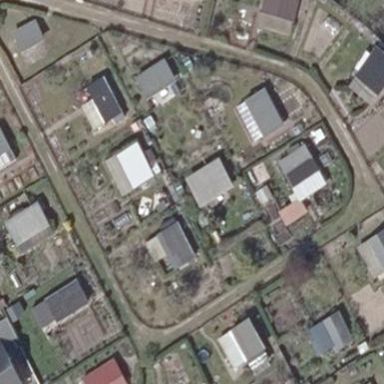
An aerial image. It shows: Allotments area.